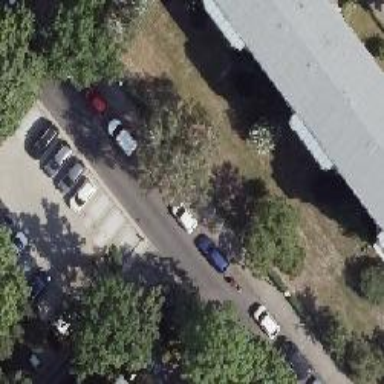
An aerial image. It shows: Residential road with asphalt surface and right lane for parking.